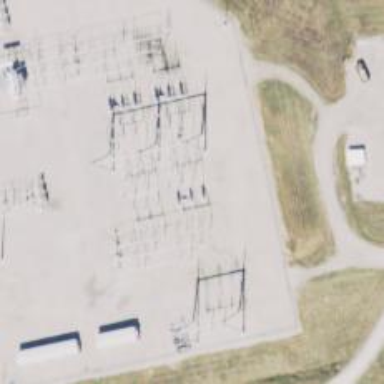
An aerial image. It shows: Switch used for power control.